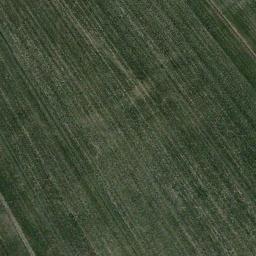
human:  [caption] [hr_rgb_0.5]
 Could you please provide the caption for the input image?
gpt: The grass is flanked by lush woods .

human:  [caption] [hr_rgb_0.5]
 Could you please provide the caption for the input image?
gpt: This meadow has sparse grasses and a striped texture .

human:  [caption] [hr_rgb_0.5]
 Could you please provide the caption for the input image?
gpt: A large strip of lush green grass .

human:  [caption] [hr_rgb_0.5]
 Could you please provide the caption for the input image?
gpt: The meadow is dense but uneven .

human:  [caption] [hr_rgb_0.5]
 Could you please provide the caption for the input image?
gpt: A dense green meadow with stripes .